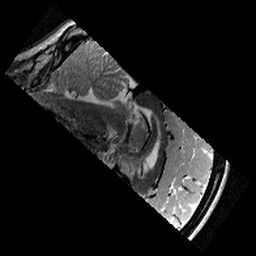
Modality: T2w
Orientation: sagittal
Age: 10
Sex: female
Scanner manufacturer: siemens
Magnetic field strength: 3 T
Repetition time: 9.23 s
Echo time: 0.067 s